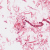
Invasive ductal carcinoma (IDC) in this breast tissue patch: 0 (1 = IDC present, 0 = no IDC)